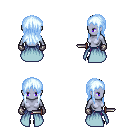
a pixel art fantasy rpg character, female body template, dark elf, purple skin, overskirt, magenta pants, white cyan unkempt hairstyle, metal gloves, black slippers, dagger, four views (front, back, left, right), 2x2 character sprite sheet, small pixel art, hard edges, no anti-aliasing